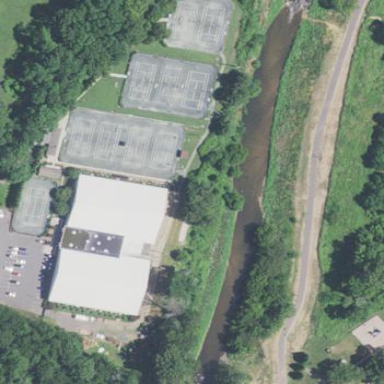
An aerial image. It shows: Sports centre with focus on tennis.